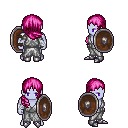
a pixel art fantasy rpg character, male body template, dark elf, purple skin, white robe, magenta pants, pink right-swept hairstyle, white cloth bandages, metal boots, shield, four views (front, back, left, right), 2x2 character sprite sheet, small pixel art, hard edges, no anti-aliasing